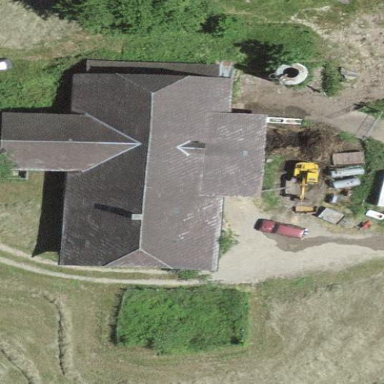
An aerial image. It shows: Farm building.